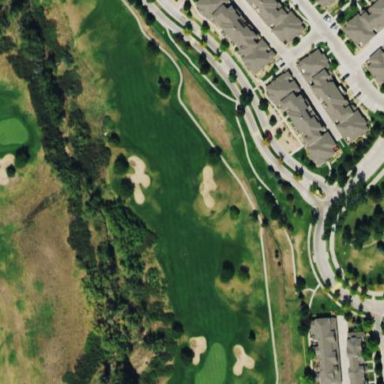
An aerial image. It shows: Area with grass used as rough in golf course.